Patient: sex M, age 85
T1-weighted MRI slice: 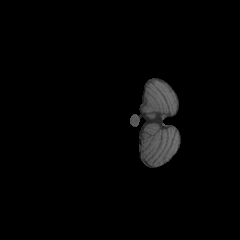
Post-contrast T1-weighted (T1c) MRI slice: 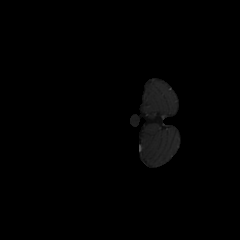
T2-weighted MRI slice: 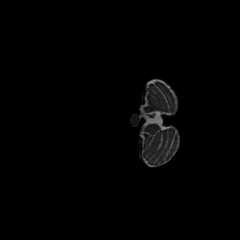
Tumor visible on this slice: no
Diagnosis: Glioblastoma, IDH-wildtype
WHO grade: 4